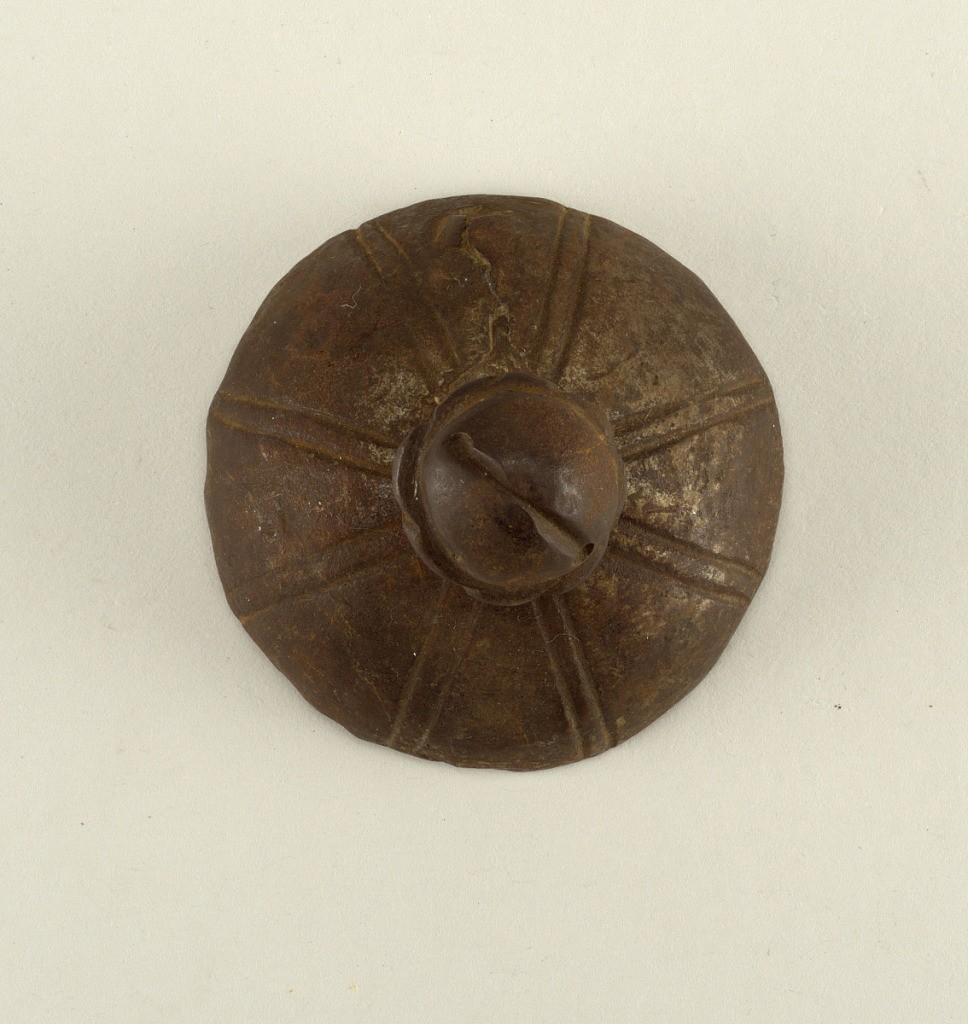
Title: Decorative door boss and nail
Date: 15th century
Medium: Wrought iron
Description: Hemispherical boss divided into eight triangular sections by parallel lines. Rounded nail head with single line indented across top above a serrated circling band. On square shank.